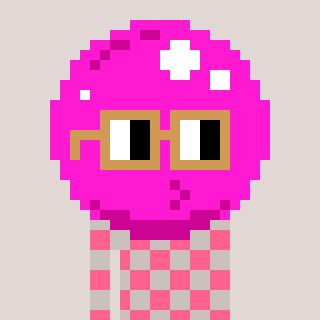
a pixel art character with square brown glasses, a bubblegum-shaped head and a foggrey-colored body on a warm background